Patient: sex M, age 33
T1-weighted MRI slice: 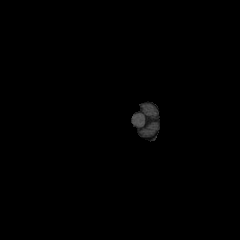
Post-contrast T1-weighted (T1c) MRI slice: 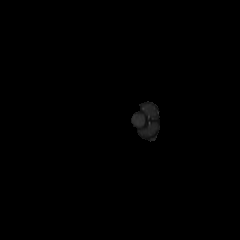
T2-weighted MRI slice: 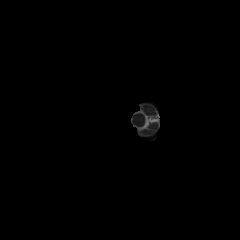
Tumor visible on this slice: no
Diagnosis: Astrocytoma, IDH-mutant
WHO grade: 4